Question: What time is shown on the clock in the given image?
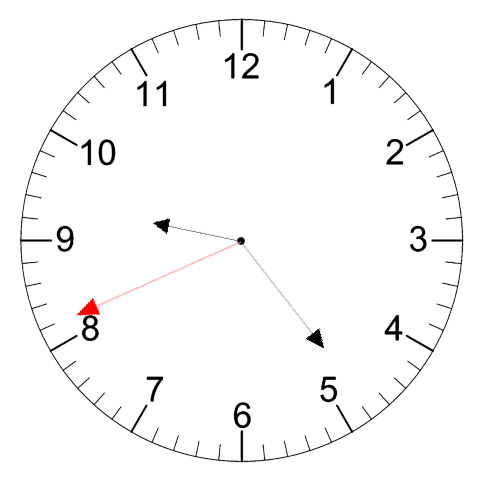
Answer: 09:23:41